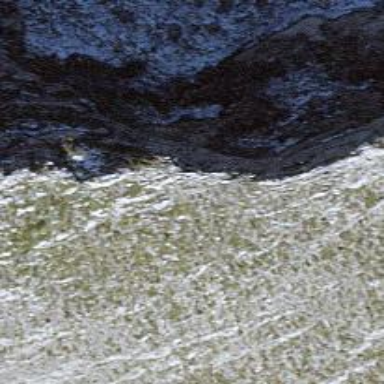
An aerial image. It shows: Natural cliff.